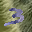
Label: 3